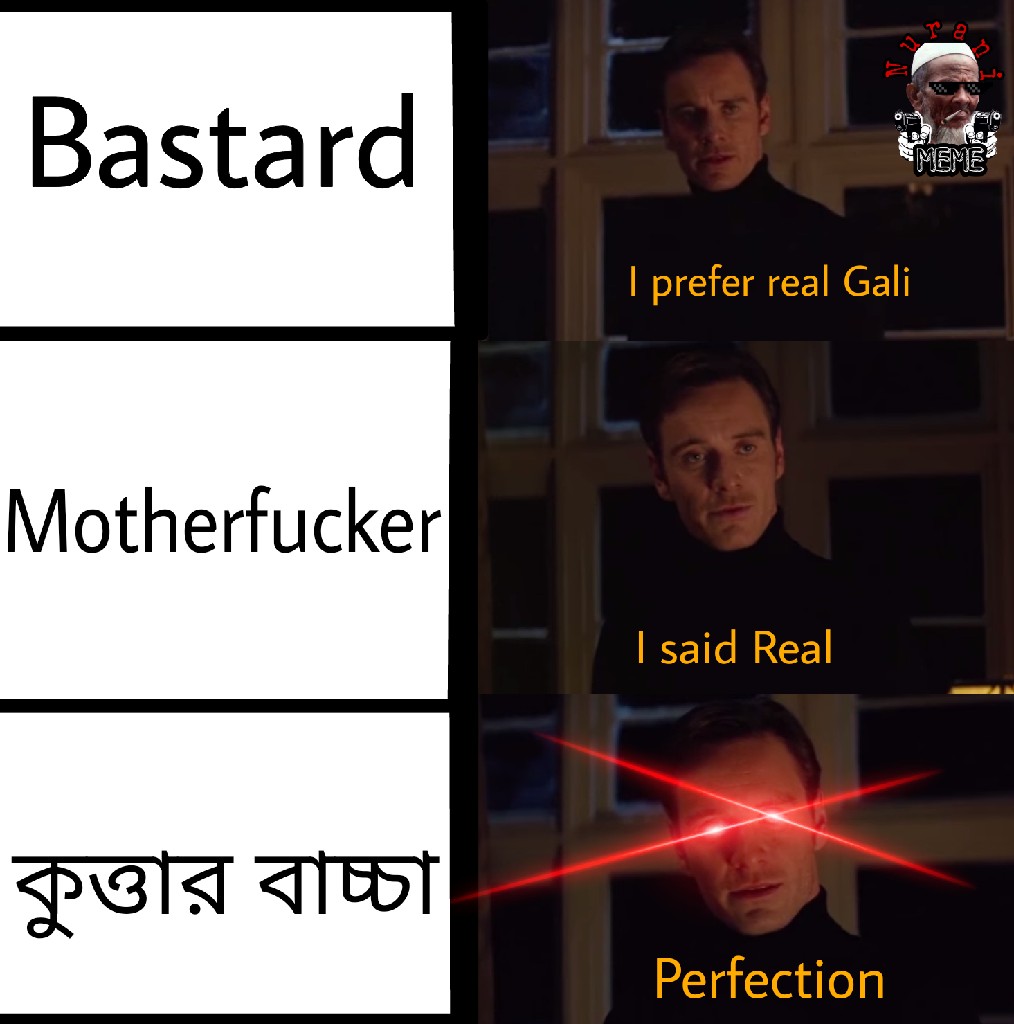
Caption: Bastard  I prefer real Gali  Motherfucker  I said Real   কুত্তার বাচ্চা   Perfection
Label: hate